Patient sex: F
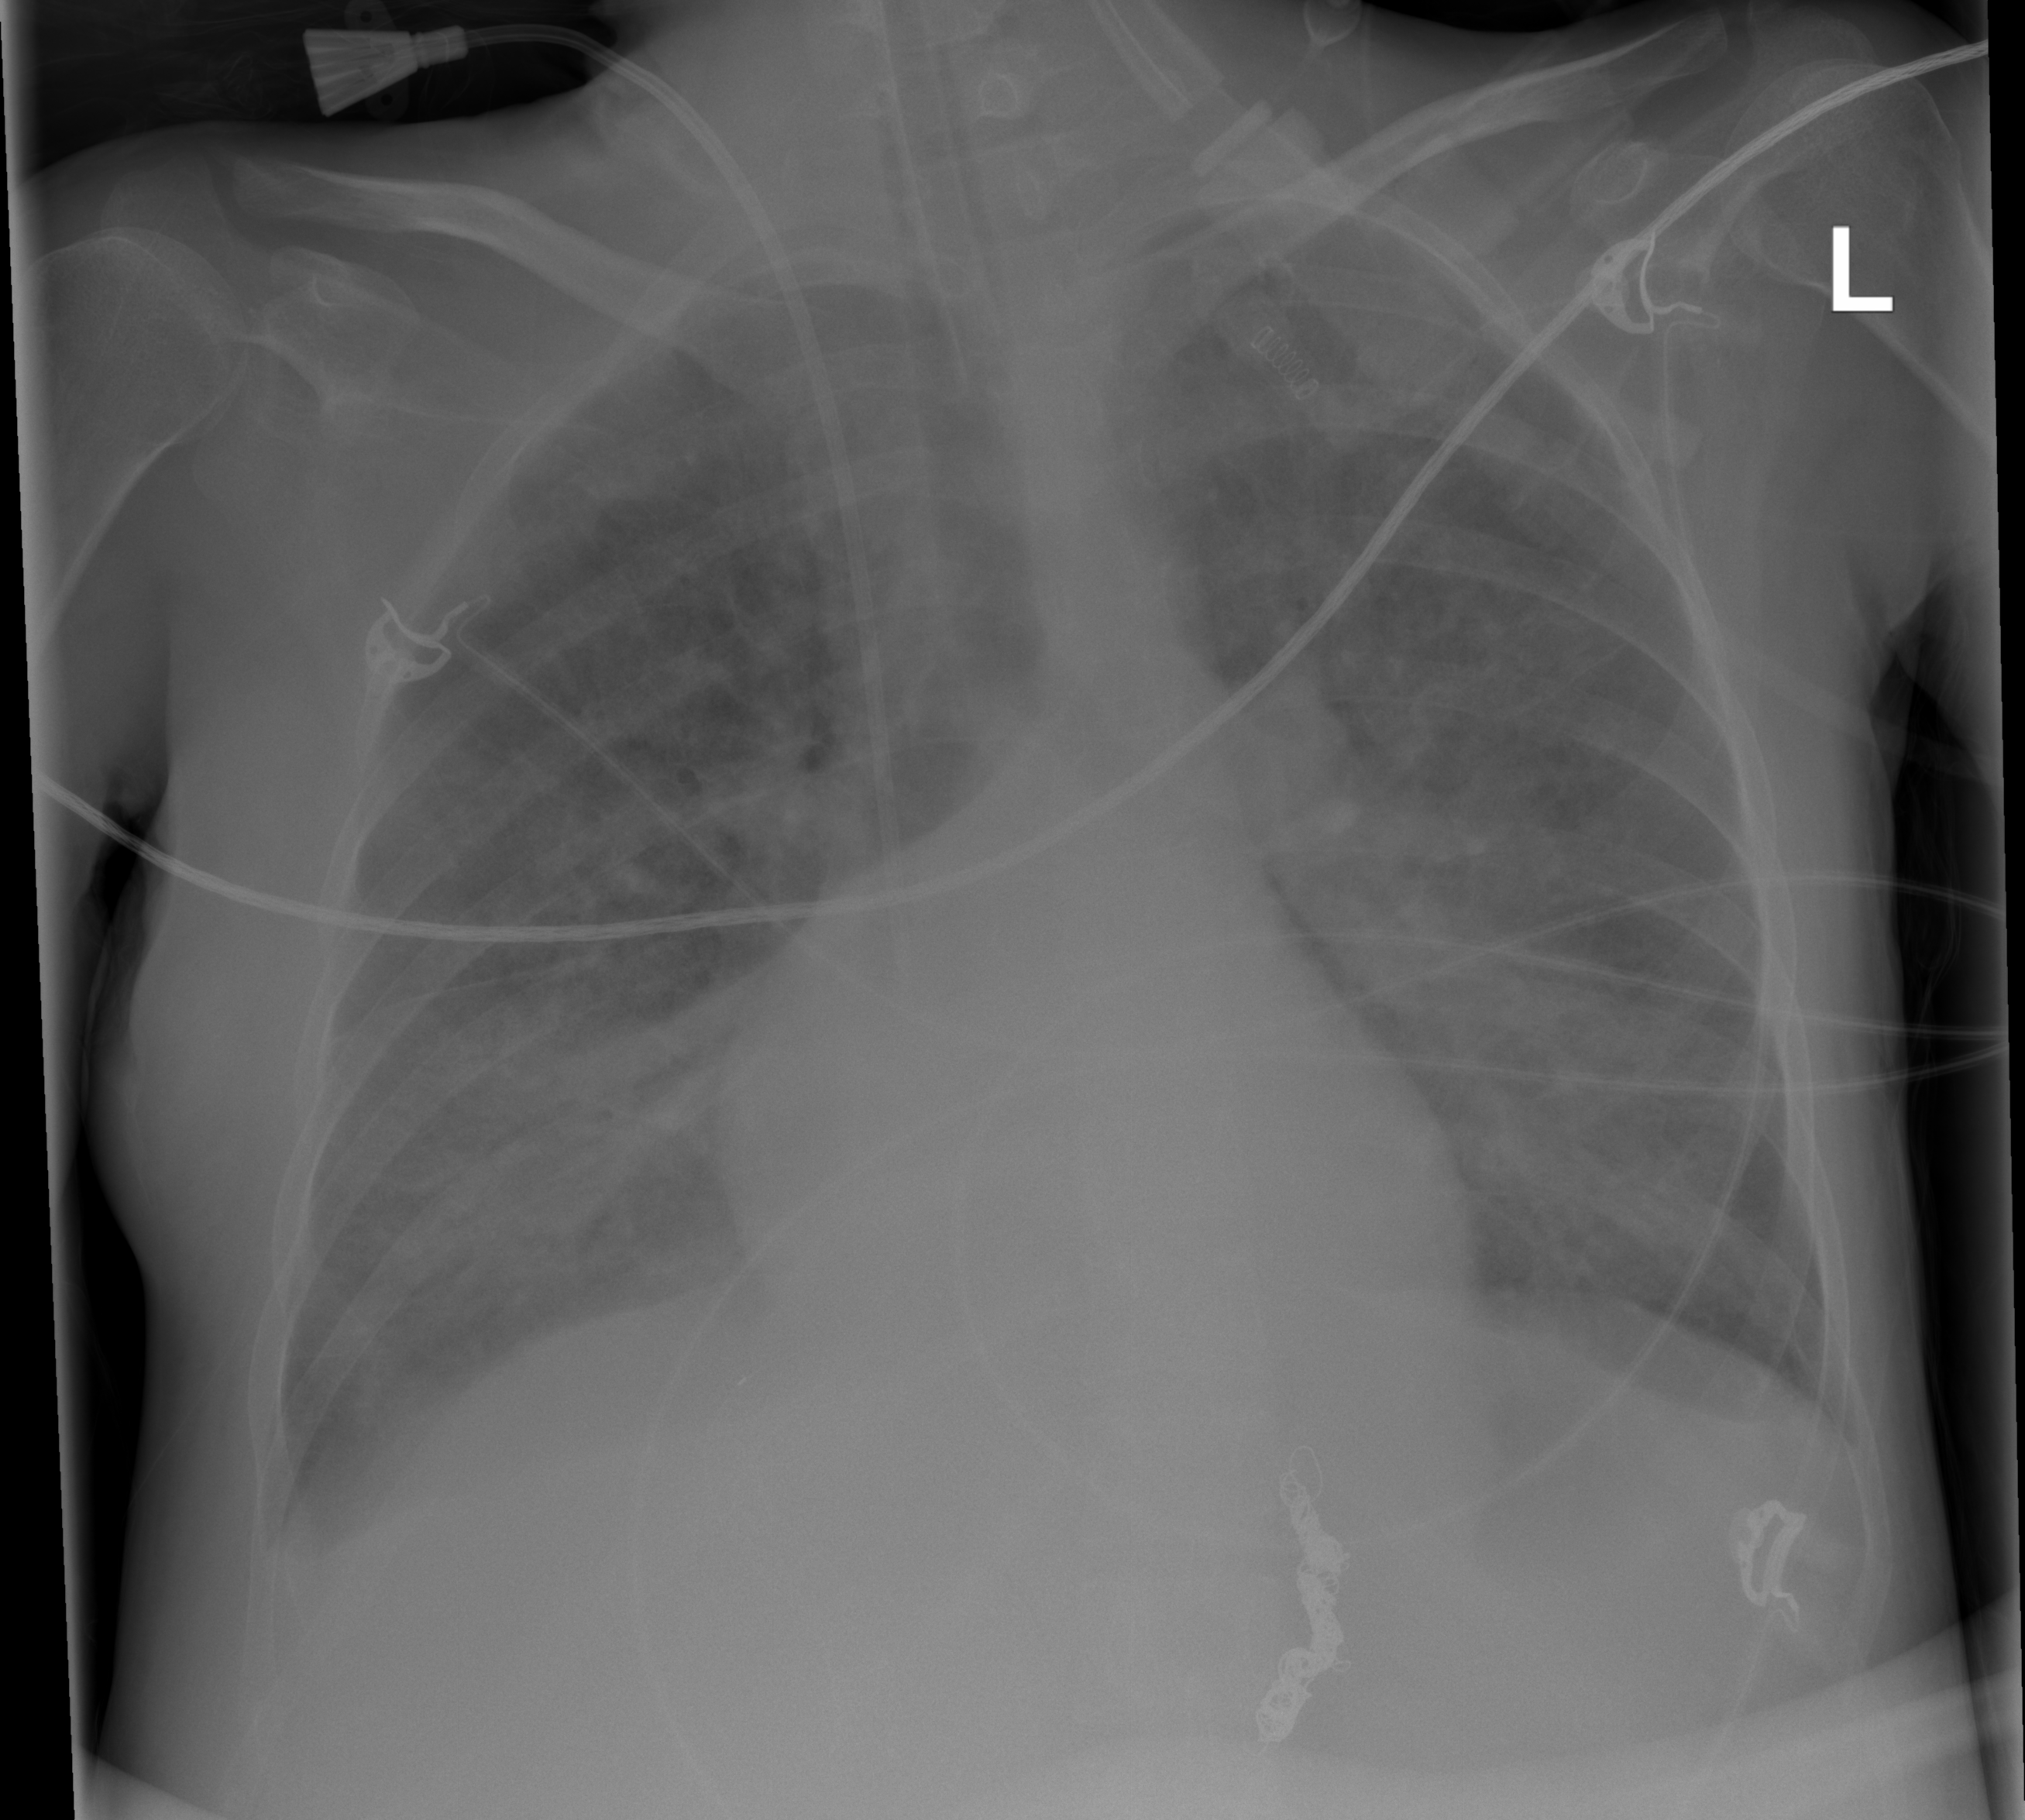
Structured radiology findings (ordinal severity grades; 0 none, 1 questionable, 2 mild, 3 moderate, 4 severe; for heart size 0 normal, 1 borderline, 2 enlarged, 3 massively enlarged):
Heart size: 1
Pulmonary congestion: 2
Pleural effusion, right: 2
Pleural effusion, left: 0
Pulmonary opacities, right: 4
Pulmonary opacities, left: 3
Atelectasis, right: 2
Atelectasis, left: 0